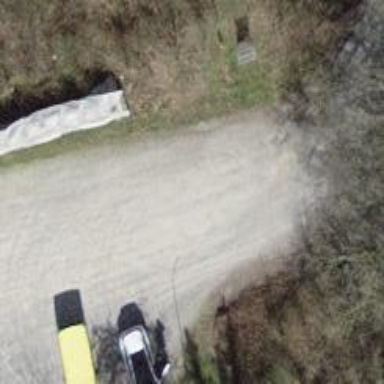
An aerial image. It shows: Gravel service road located in agricultural area.